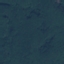
Land use / land cover: Forest